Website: lowes
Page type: payment
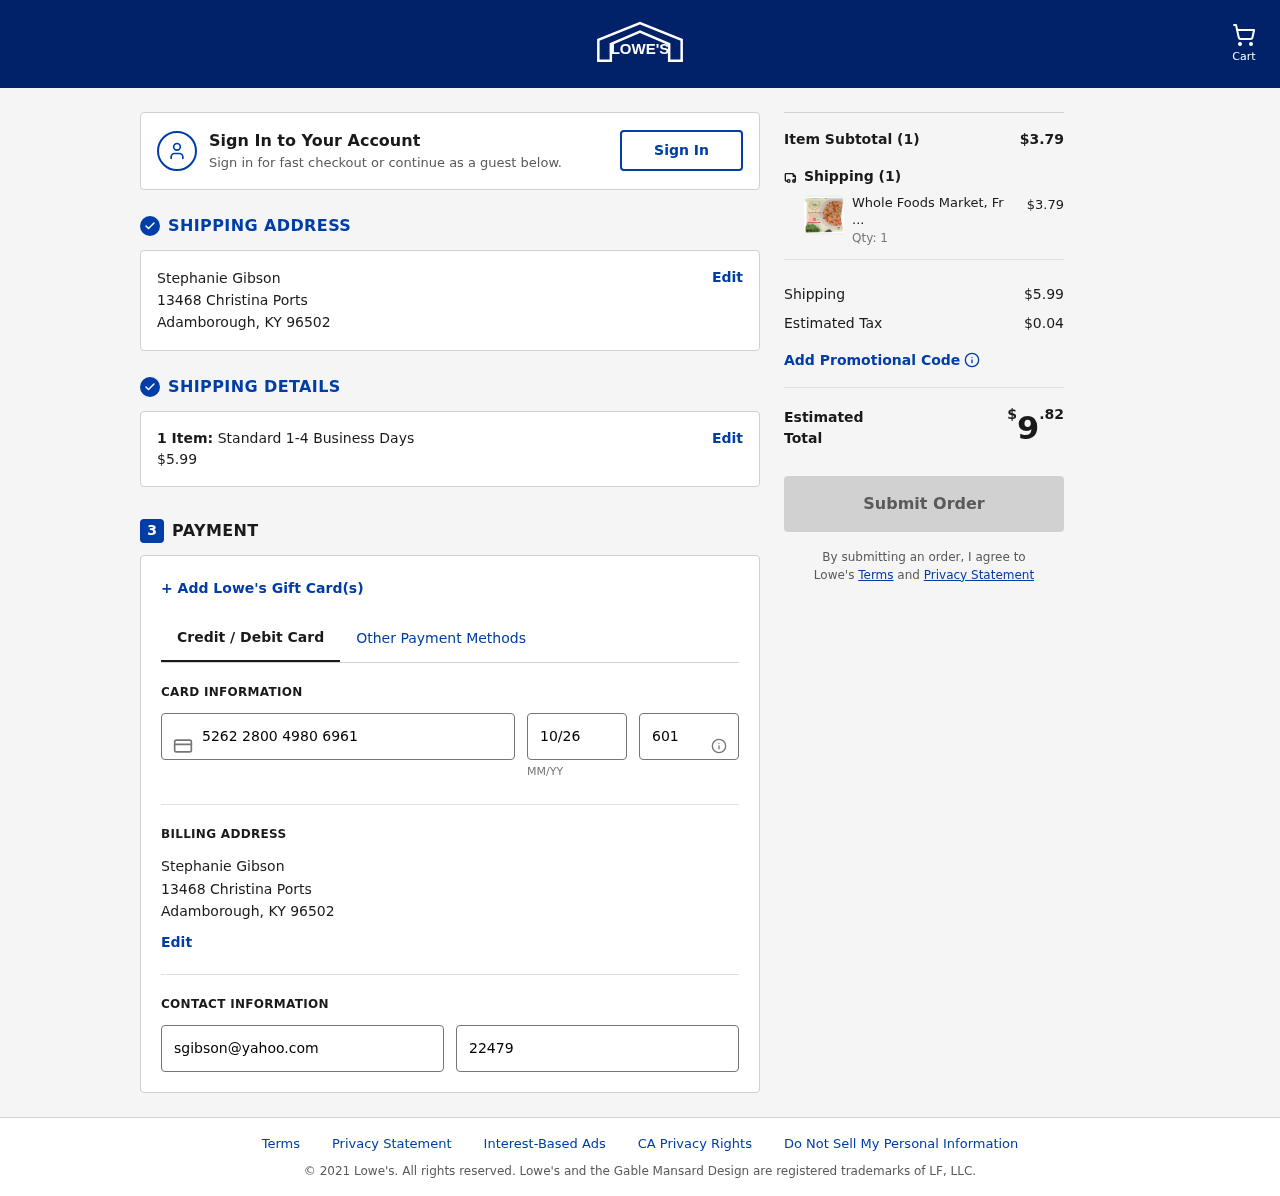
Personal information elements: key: PII_CARD_CVV
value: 601
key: PII_CARD_EXPIRY
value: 10/26
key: PII_CARD_NUMBER
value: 5262 2800 4980 6961
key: PII_CITY
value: Adamborough
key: PII_EMAIL
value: sgibson@yahoo.com
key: PII_FULLNAME
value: Stephanie Gibson
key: PII_PHONE
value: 2247946390
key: PII_POSTCODE
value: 96502
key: PII_STATE_ABBR
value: KY
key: PII_STREET
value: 13468 Christina Ports
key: PII_FULLNAME2
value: Stephanie Gibson
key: PII_CITY2
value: Adamborough
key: PII_STATE_ABBR2
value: KY
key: PII_POSTCODE_FULL
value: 96502
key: PII_LOCATION13_POSTCODE_EXT
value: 6502
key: PII_POSTCODE_NUMERIC
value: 96502
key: PII_LOCATION13_POSTCODE_EXT_NUMERIC
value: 6502
Product elements: key: PRODUCT1_NAME
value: Whole Foods Market, Fried Rice Vegetable, 20 Ounce
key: PRODUCT1_PRICE
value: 3.79
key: PRODUCT1_QUANTITY
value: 1
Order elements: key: ORDER_NUM_ITEMS
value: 1
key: ORDER_SHIPPING_COST
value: $5.99
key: ORDER_NUM_ITEMS2
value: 1
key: ORDER_SUBTOTAL
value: $3.79
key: ORDER_NUM_ITEMS3
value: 1
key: ORDER_SHIPPING_COST2
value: $5.99
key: ORDER_TAX
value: $0.04
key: ORDER_TOTAL
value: $9.82